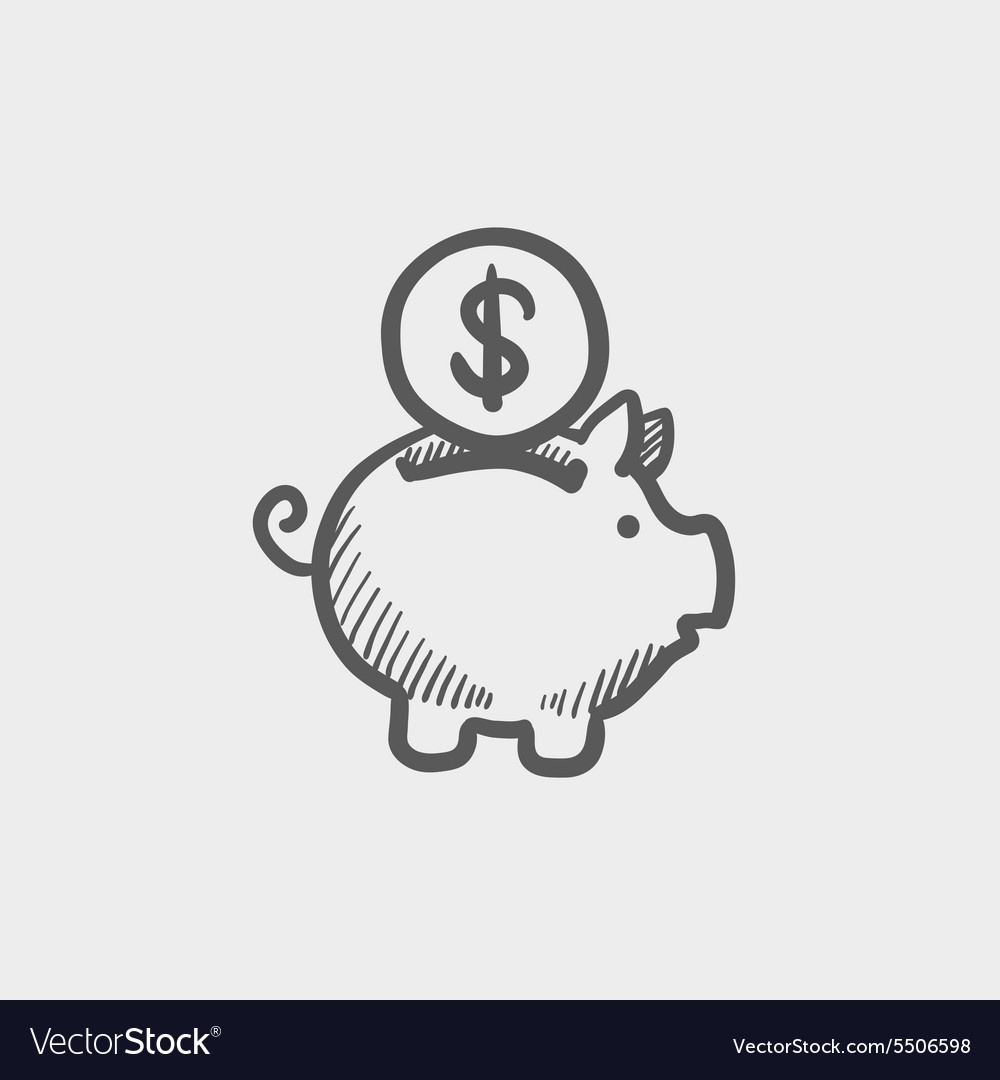
Label: piggy bank, penny bank